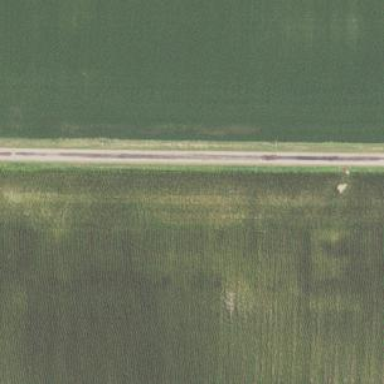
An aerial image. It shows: Unclassified road.